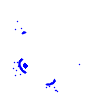
Particle: electron